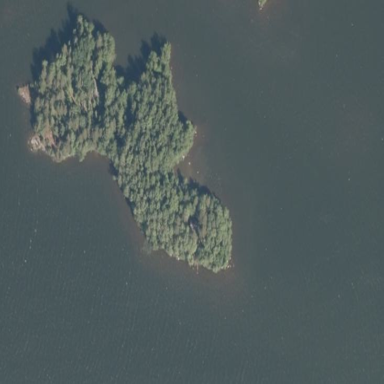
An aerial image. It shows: Island covered with woodland.